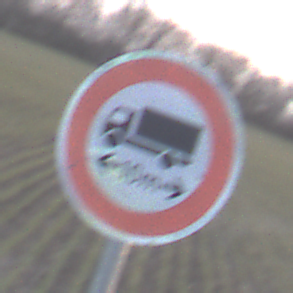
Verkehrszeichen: TatsaechlicheLaenge
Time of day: SunriseSunset
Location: Outdoor (Nature)
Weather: PartlyCloudy
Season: NotSpecified
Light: Natural